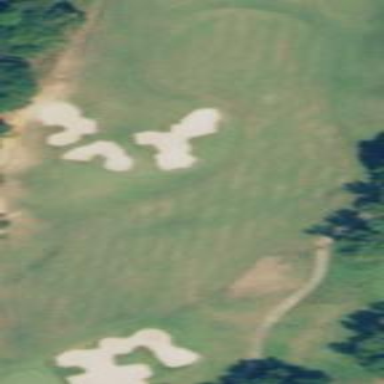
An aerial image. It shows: Golf fairway surrounded by grass.